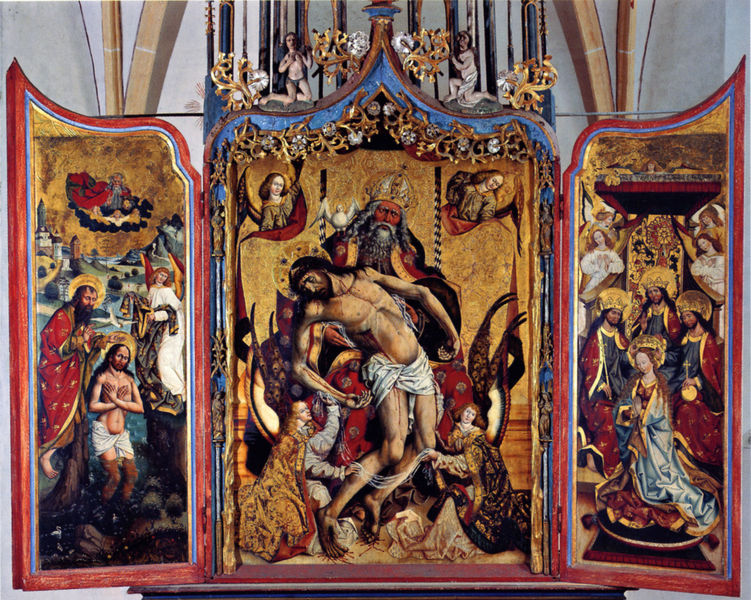
Titel: Dreifaltigkeitsaltar
Künstler: Jan Polack
Standort: München
Institution: Blutenburg, Schloßkapelle
Schlagwörter: blau, blätter, flügel, gemälde, gott, körper, mann, wasser, weiß, wolken, wunde, frauen, grün, ufer, blumen, bunt, grau, hintergrund, holz, männer, orange, raum, schwarz, rot, schloss, tuch, ornament, bart, architektur, arme, falten, inkarnat, johannes, rahmen, taube, tot, täufer, vollbart, vorhang, kirche, gold, drei, gewänder, mutter, saum, krone, engel, ranken, beine, bilder, türen, figuren, könig, thron, verzierung, faltenwurf, bemalt, foto, fotografie, photographie, adam, eva, blut, gewölbe, offen, lendentuch, kreuz, türme, rippen, gebet, brokat, altar, hochaltar, photo, schein, kreuzrippen, heiligenschein, skulpturen, leib, nimbus, farbfoto, gotisch, christus, jesus, kreuzabnahme, kreuzigung, leichnam, wunden, wundmale, leiden, krönung, zentrum, könige, königin, heilige, geöffnet, teuer, heilig, taufe, maria, szenen, grablegung, goldgrund, ikone, auferstehung, geschnitzt, schnitzwerk, altarbild, tafelbild, bund, tryptichon, geist, kriche, weltkugel, johannes der täufer, retabel, stifter, jordan, flügelaltar, triptychon, heiliger geist, gottvater, passion, reichsapfel, nimben, schmerzensmann, punzen, klappaltar, geöfnet, blutenburg, drei könige, leidensmann, geprenge, gnadnstuhl, gesit, frfauen, drei bilder, klappalatr